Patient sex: M
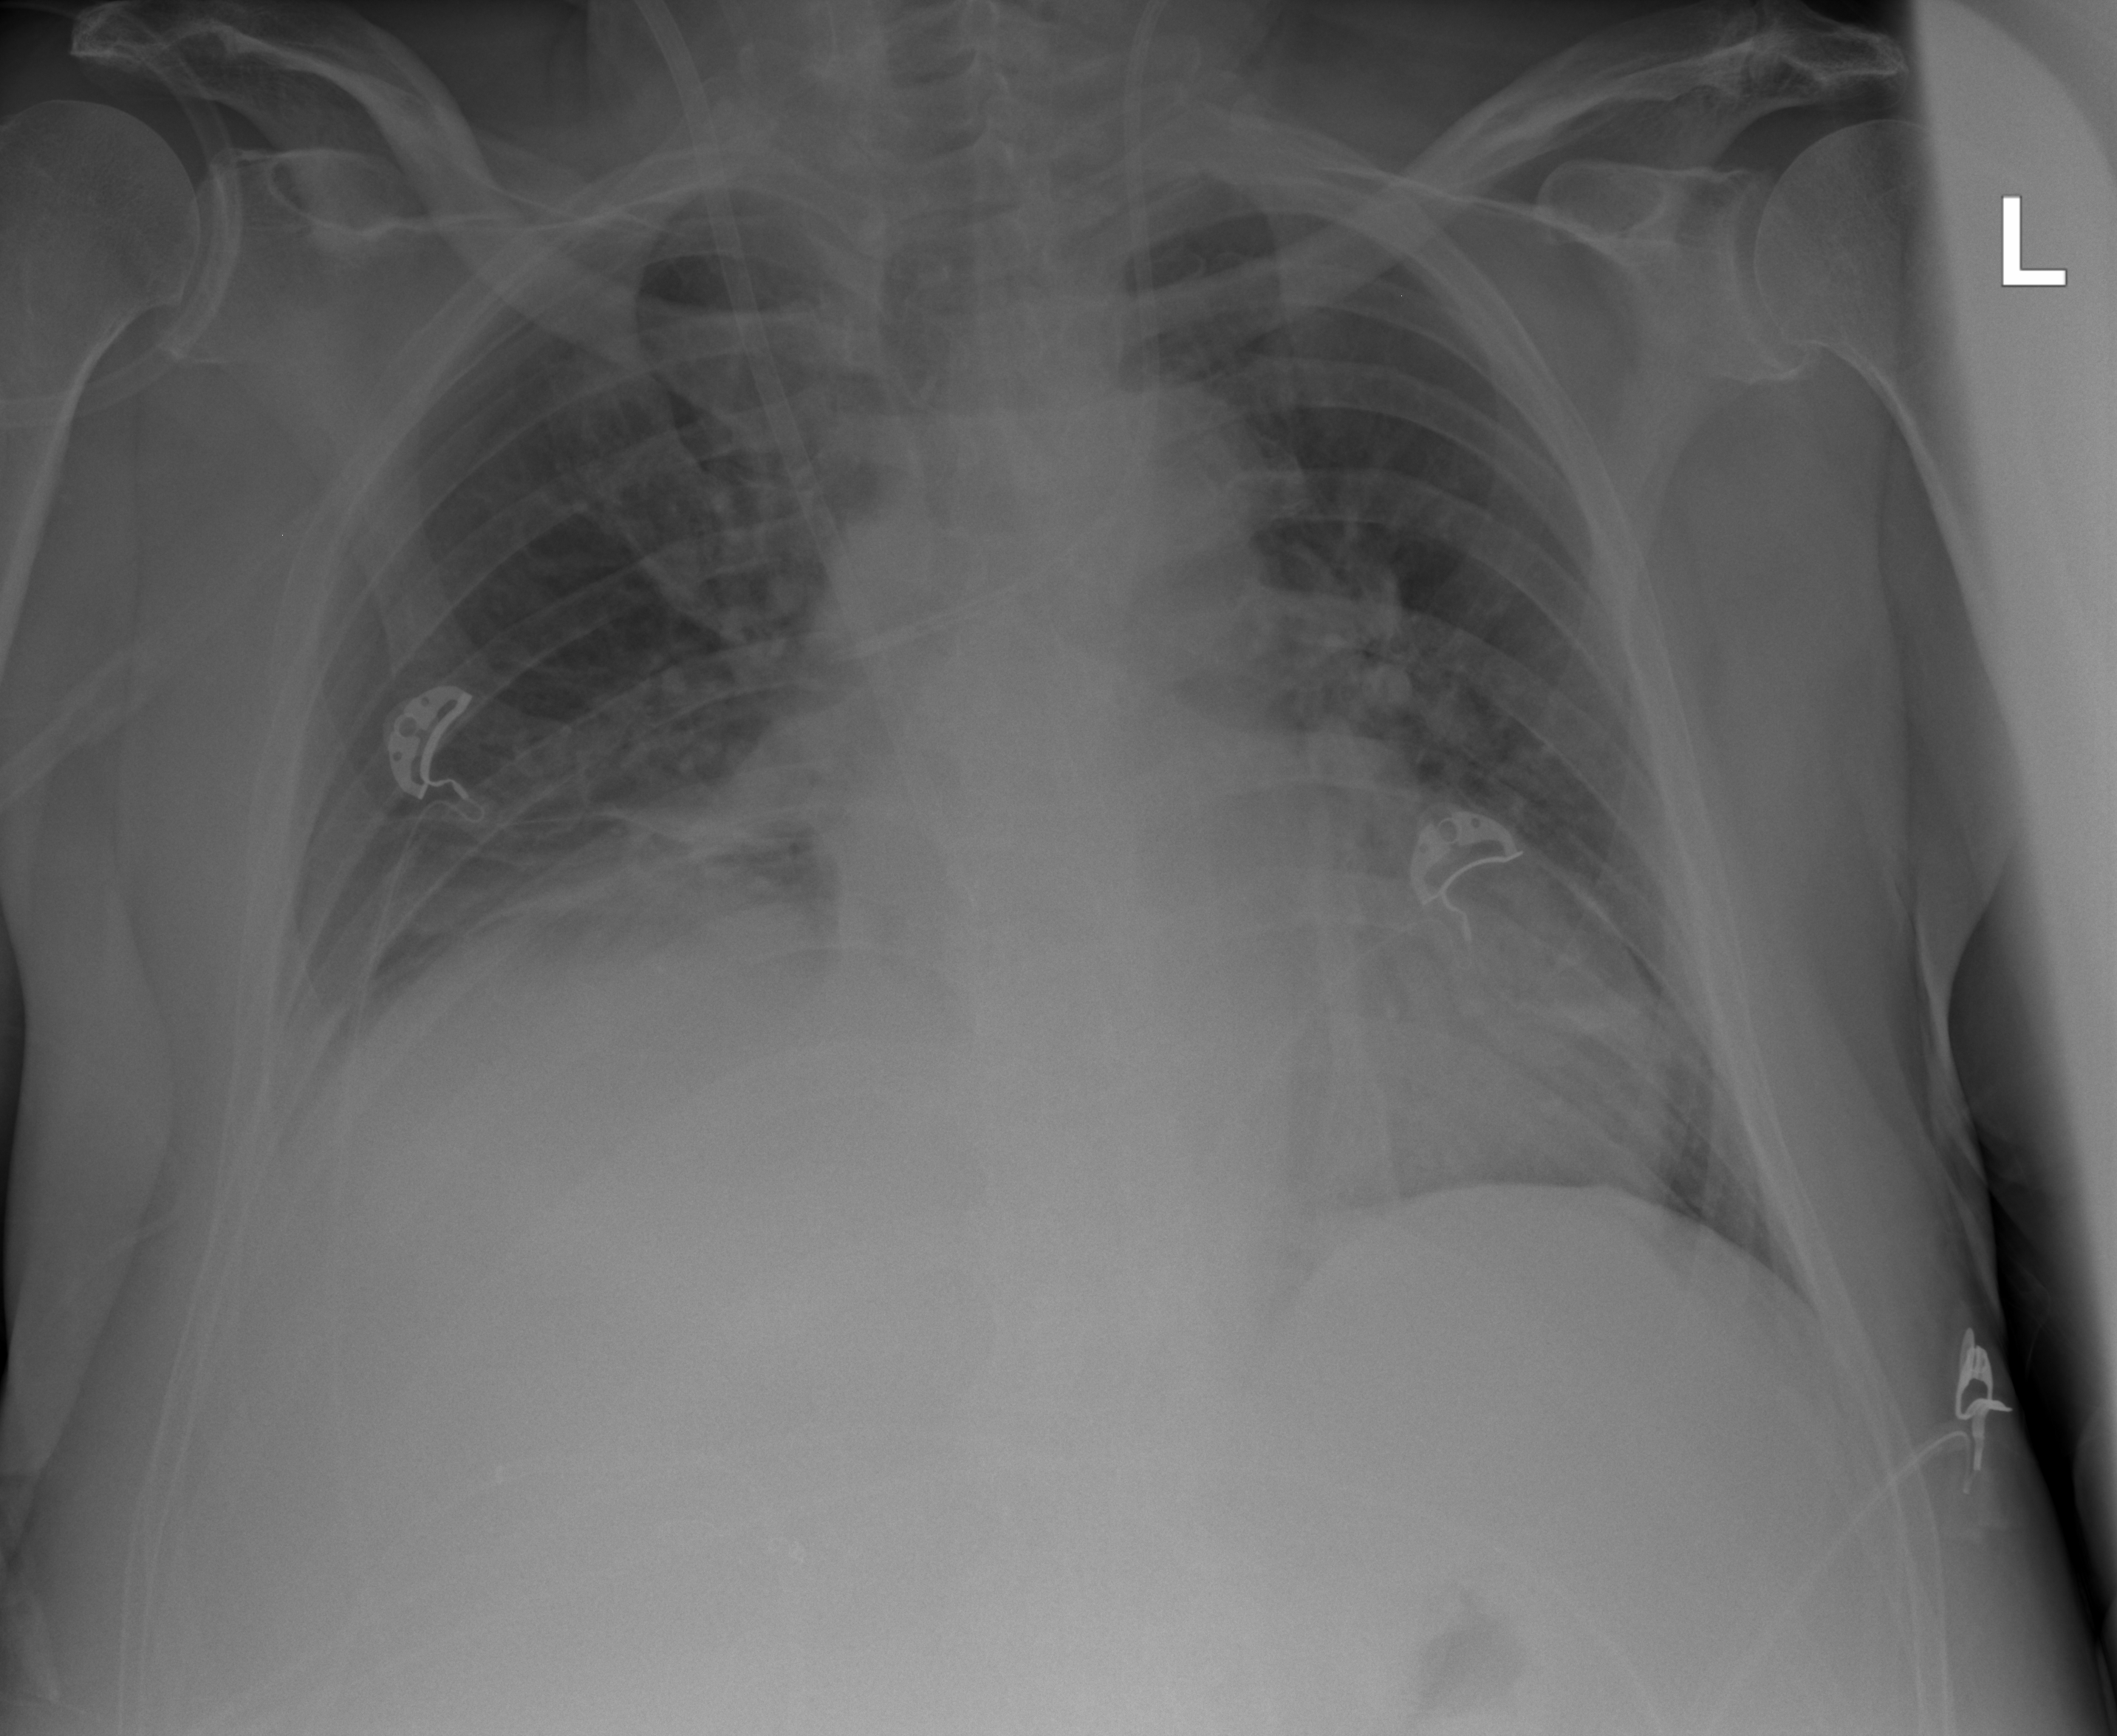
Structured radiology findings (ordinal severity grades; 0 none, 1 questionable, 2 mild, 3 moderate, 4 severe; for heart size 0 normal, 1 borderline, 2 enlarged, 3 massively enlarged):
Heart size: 2
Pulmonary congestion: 0
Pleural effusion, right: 2
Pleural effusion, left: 0
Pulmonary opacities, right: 0
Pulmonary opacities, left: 0
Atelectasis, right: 2
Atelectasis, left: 2